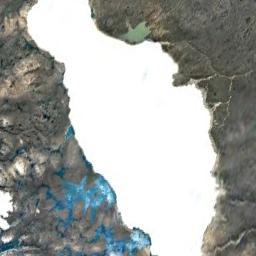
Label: snowberg